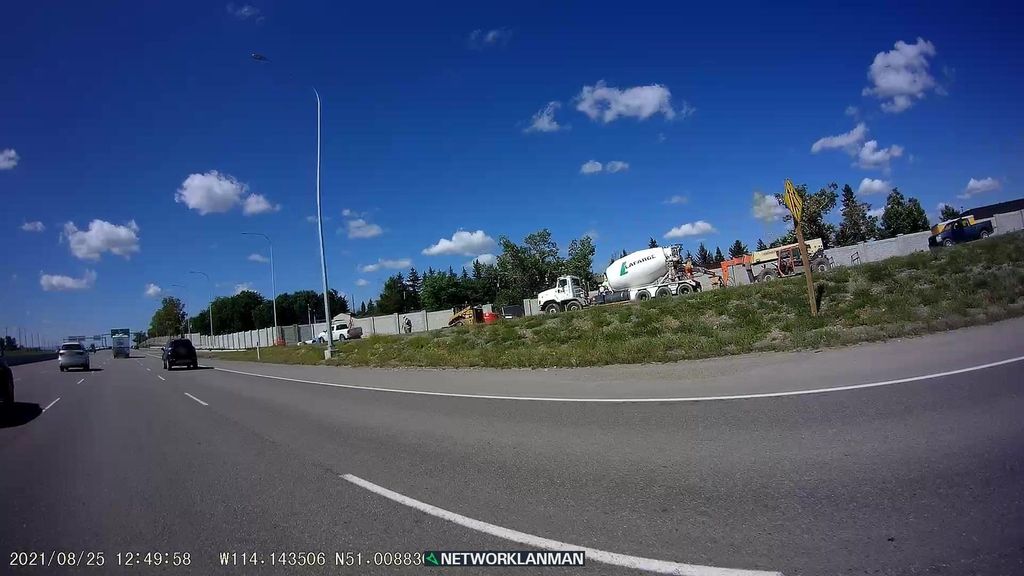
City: calgary